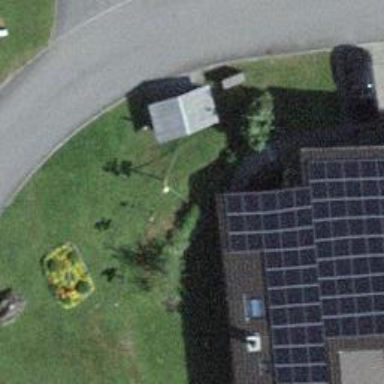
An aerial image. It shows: Solar power generator.